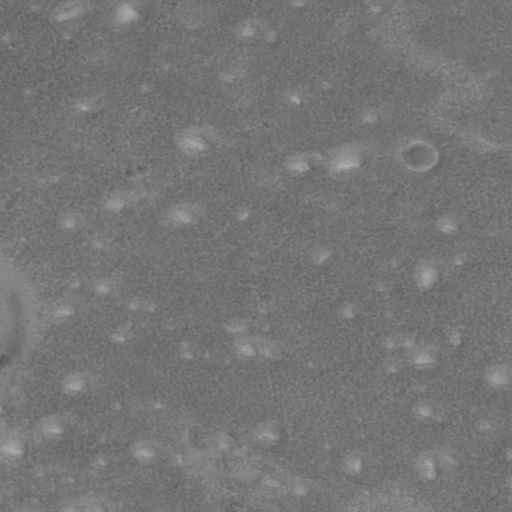
Objects detected: cone